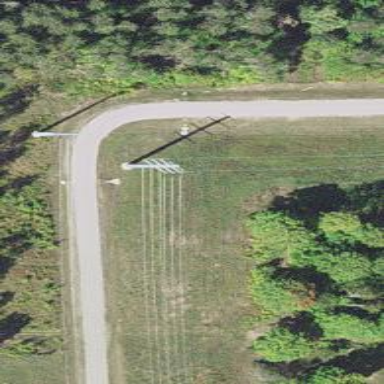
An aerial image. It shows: Power tower.